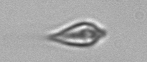
Label: Oxytoxum